Interaction volume radius: 5 \u00c5
Interaction volume height: 15 \u00c5
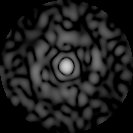
Disorder parameter: 0.8803